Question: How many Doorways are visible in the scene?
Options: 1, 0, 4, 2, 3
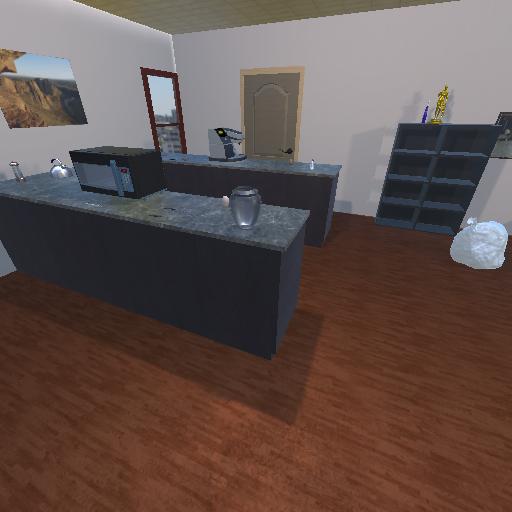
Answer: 1